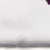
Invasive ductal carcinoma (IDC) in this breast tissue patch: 0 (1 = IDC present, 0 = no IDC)